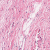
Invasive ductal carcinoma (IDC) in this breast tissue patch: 0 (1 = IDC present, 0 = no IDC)